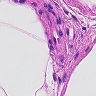
Metastatic tissue present: no